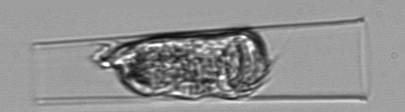
Label: Eutintinnus